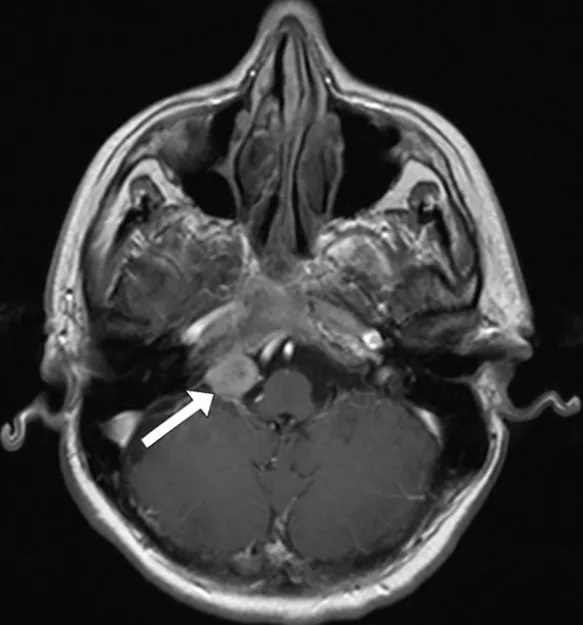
Transverse section in the horizontal plane of the endocranium, the arrow points to the meningioma.
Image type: radiology (mri)